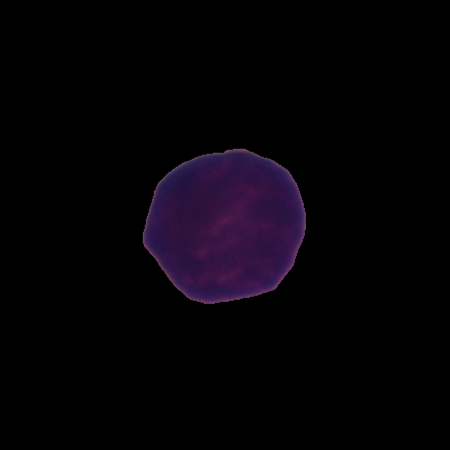
Label: healthy